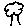
Label: tree